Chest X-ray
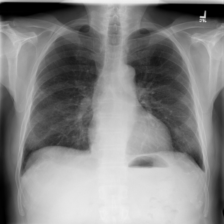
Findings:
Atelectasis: negative
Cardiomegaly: negative
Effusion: negative
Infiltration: negative
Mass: negative
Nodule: negative
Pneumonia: negative
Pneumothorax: negative
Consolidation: negative
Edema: negative
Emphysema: negative
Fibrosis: negative
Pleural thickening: negative
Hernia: negative